Interaction volume radius: 5 \u00c5
Interaction volume height: 15 \u00c5
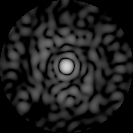
Disorder parameter: 0.8152